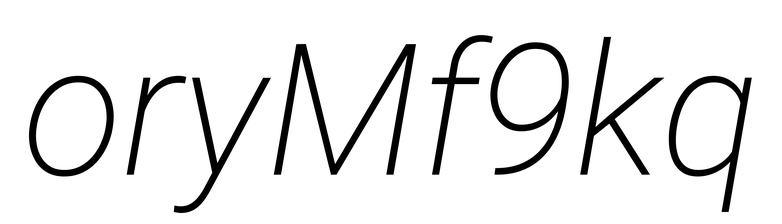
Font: Roboto-Italic_ExtraLight_Italic